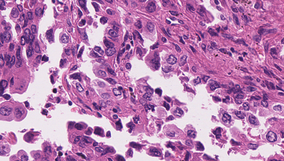
Tumor epithelial tissue: yes
Tumor-associated stroma tissue: yes
Normal tissue: no